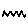
Label: zigzag